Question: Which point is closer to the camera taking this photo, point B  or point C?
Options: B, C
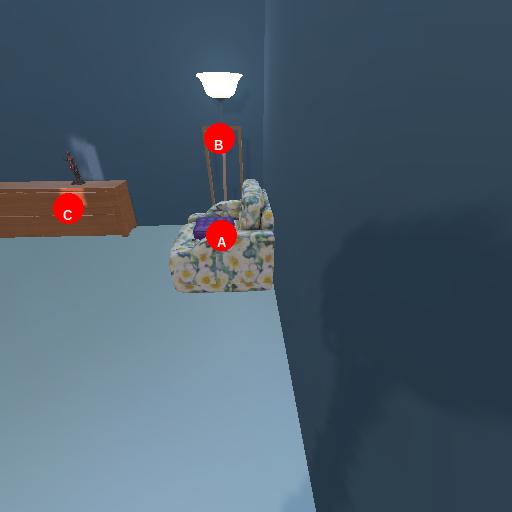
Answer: B